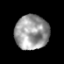
Tissue: prostate
Cell type: T cells
Senescence score: 0.2645
Nuclear area (px): 1143
Mean DAPI intensity: 153.734